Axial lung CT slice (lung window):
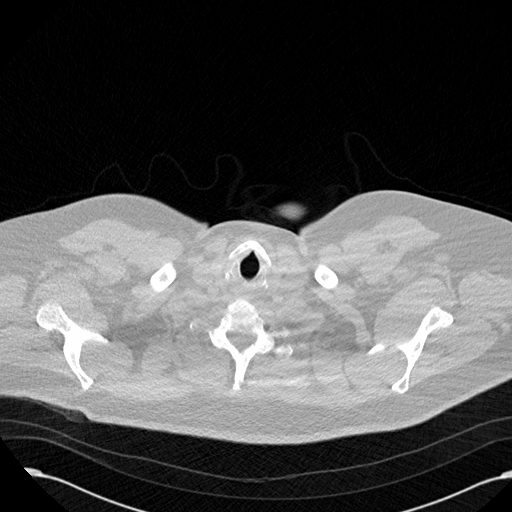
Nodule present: no